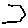
Label: hexagon